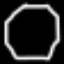
Label: octagon